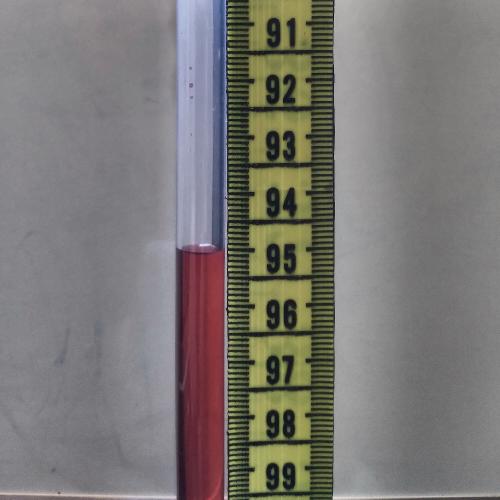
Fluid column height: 95.0 cm